Aerial crown-view tile of a tropical tree (Barro Colorado Island, Panama), acquired 20250317:
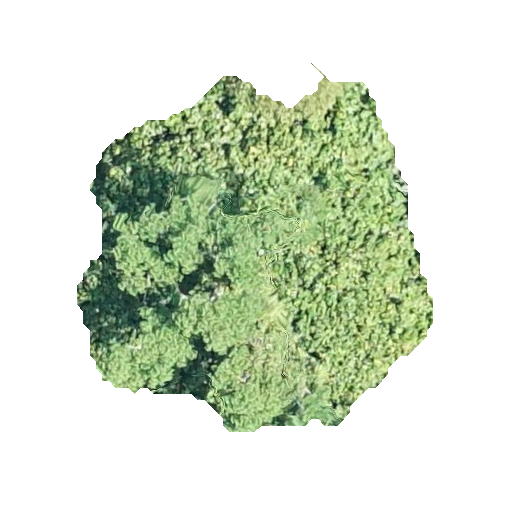
Species: Jacaranda copaia
GBIF accepted scientific name: Jacaranda copaia
Crown area: 139.196 m²